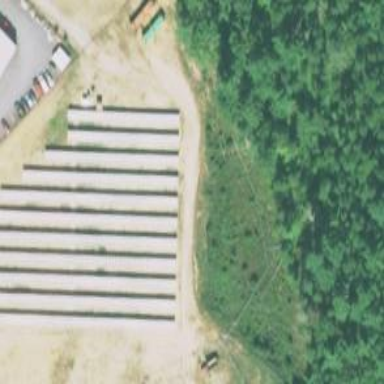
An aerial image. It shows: Solar power generator utilizing photovoltaic technology with solar photovoltaic panels.